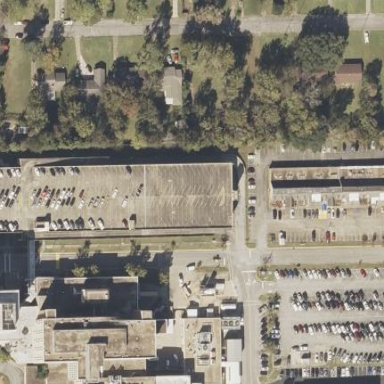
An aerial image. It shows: Parking area.